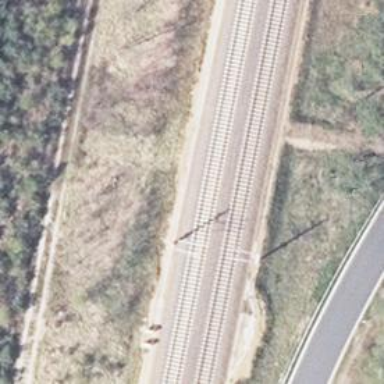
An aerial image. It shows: Milestone along the railway track with catenary mast.